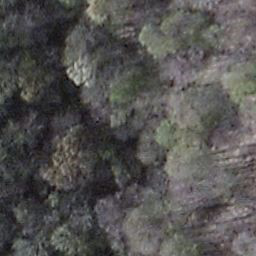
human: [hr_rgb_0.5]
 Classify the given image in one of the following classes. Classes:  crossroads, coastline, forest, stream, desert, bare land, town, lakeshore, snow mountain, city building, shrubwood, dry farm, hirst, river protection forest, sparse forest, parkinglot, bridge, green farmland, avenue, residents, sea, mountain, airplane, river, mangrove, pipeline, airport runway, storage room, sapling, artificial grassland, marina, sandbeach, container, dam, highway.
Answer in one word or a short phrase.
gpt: shrubwood